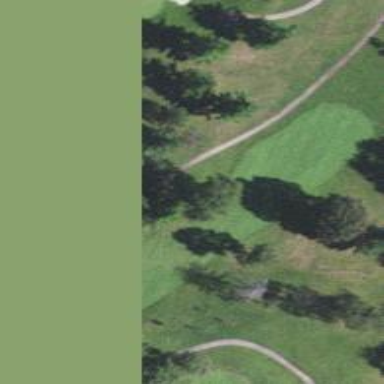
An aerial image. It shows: Golf hole.